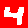
Digit: 4